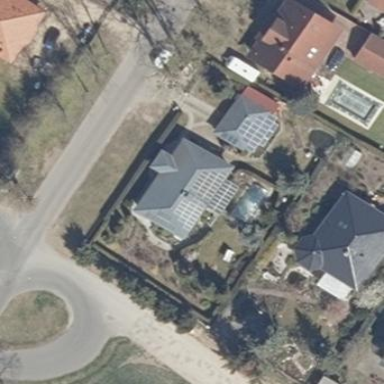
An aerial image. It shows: Detached building with hipped roof.